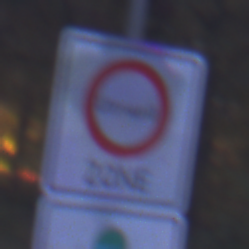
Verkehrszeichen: BeginnUmweltzone
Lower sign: FreistellungVomVerkehrsverbot3
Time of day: Night
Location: Outdoor (Suburban)
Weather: PartlyCloudy
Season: NotSpecified
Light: Artificial